Aerial crown-view tile of a tropical tree (Barro Colorado Island, Panama), acquired 20240716:
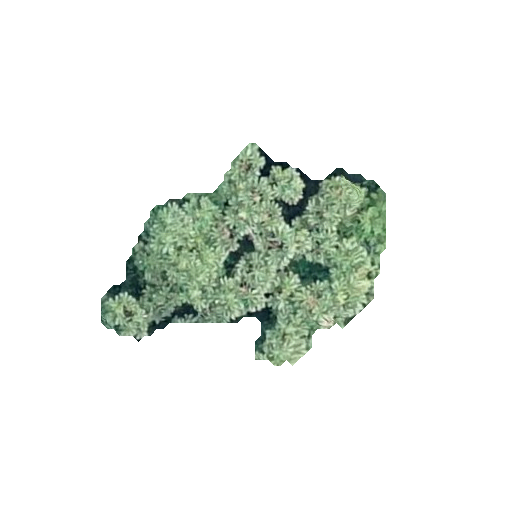
Species: Cecropia insignis
GBIF accepted scientific name: Cecropia insignis
Crown area: 60.057 m²